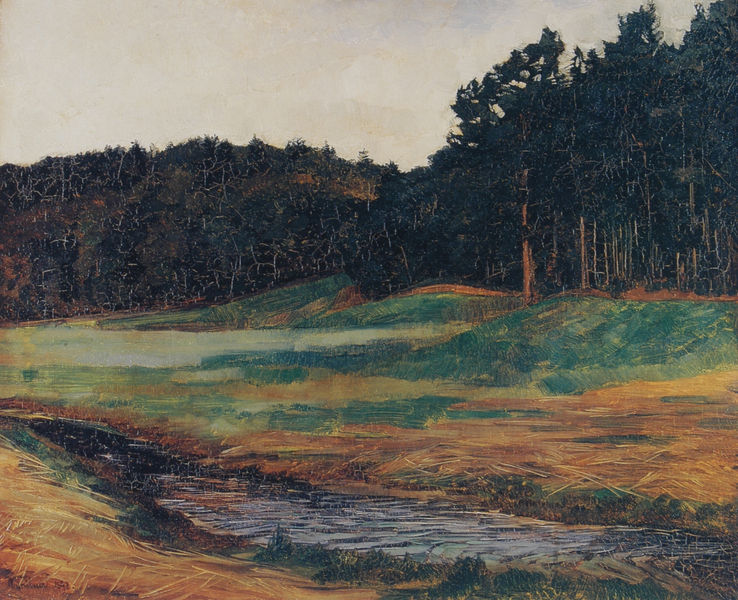
Titel: Waldrand bei Obing
Künstler: Heinrich Wilhelm Trübner
Institution: (Privatbesitz)
Schlagwörter: baum, blau, dunkel, gemälde, himmel, wasser, wolken, bäume, fluss, gelb, grün, landschaft, ocker, sand, see, teich, ufer, abend, braun, grau, hell, orange, stroh, weiss, gras, wiese, malerei, bach, baumstamm, erde, flusslauf, hügel, natur, stamm, gewässer, pastos, sonne, pflanzen, wald, pfütze, wellen, ernte, heu, hang, risse, aue, farbe, böschung, tannen, stämme, waldrand, gestade, lichtung, tanne, flur, unterholz, geäst, nadelbäume, kiefern, tannenbaum, graben, nadelwald, binsen, uterholz